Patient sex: M
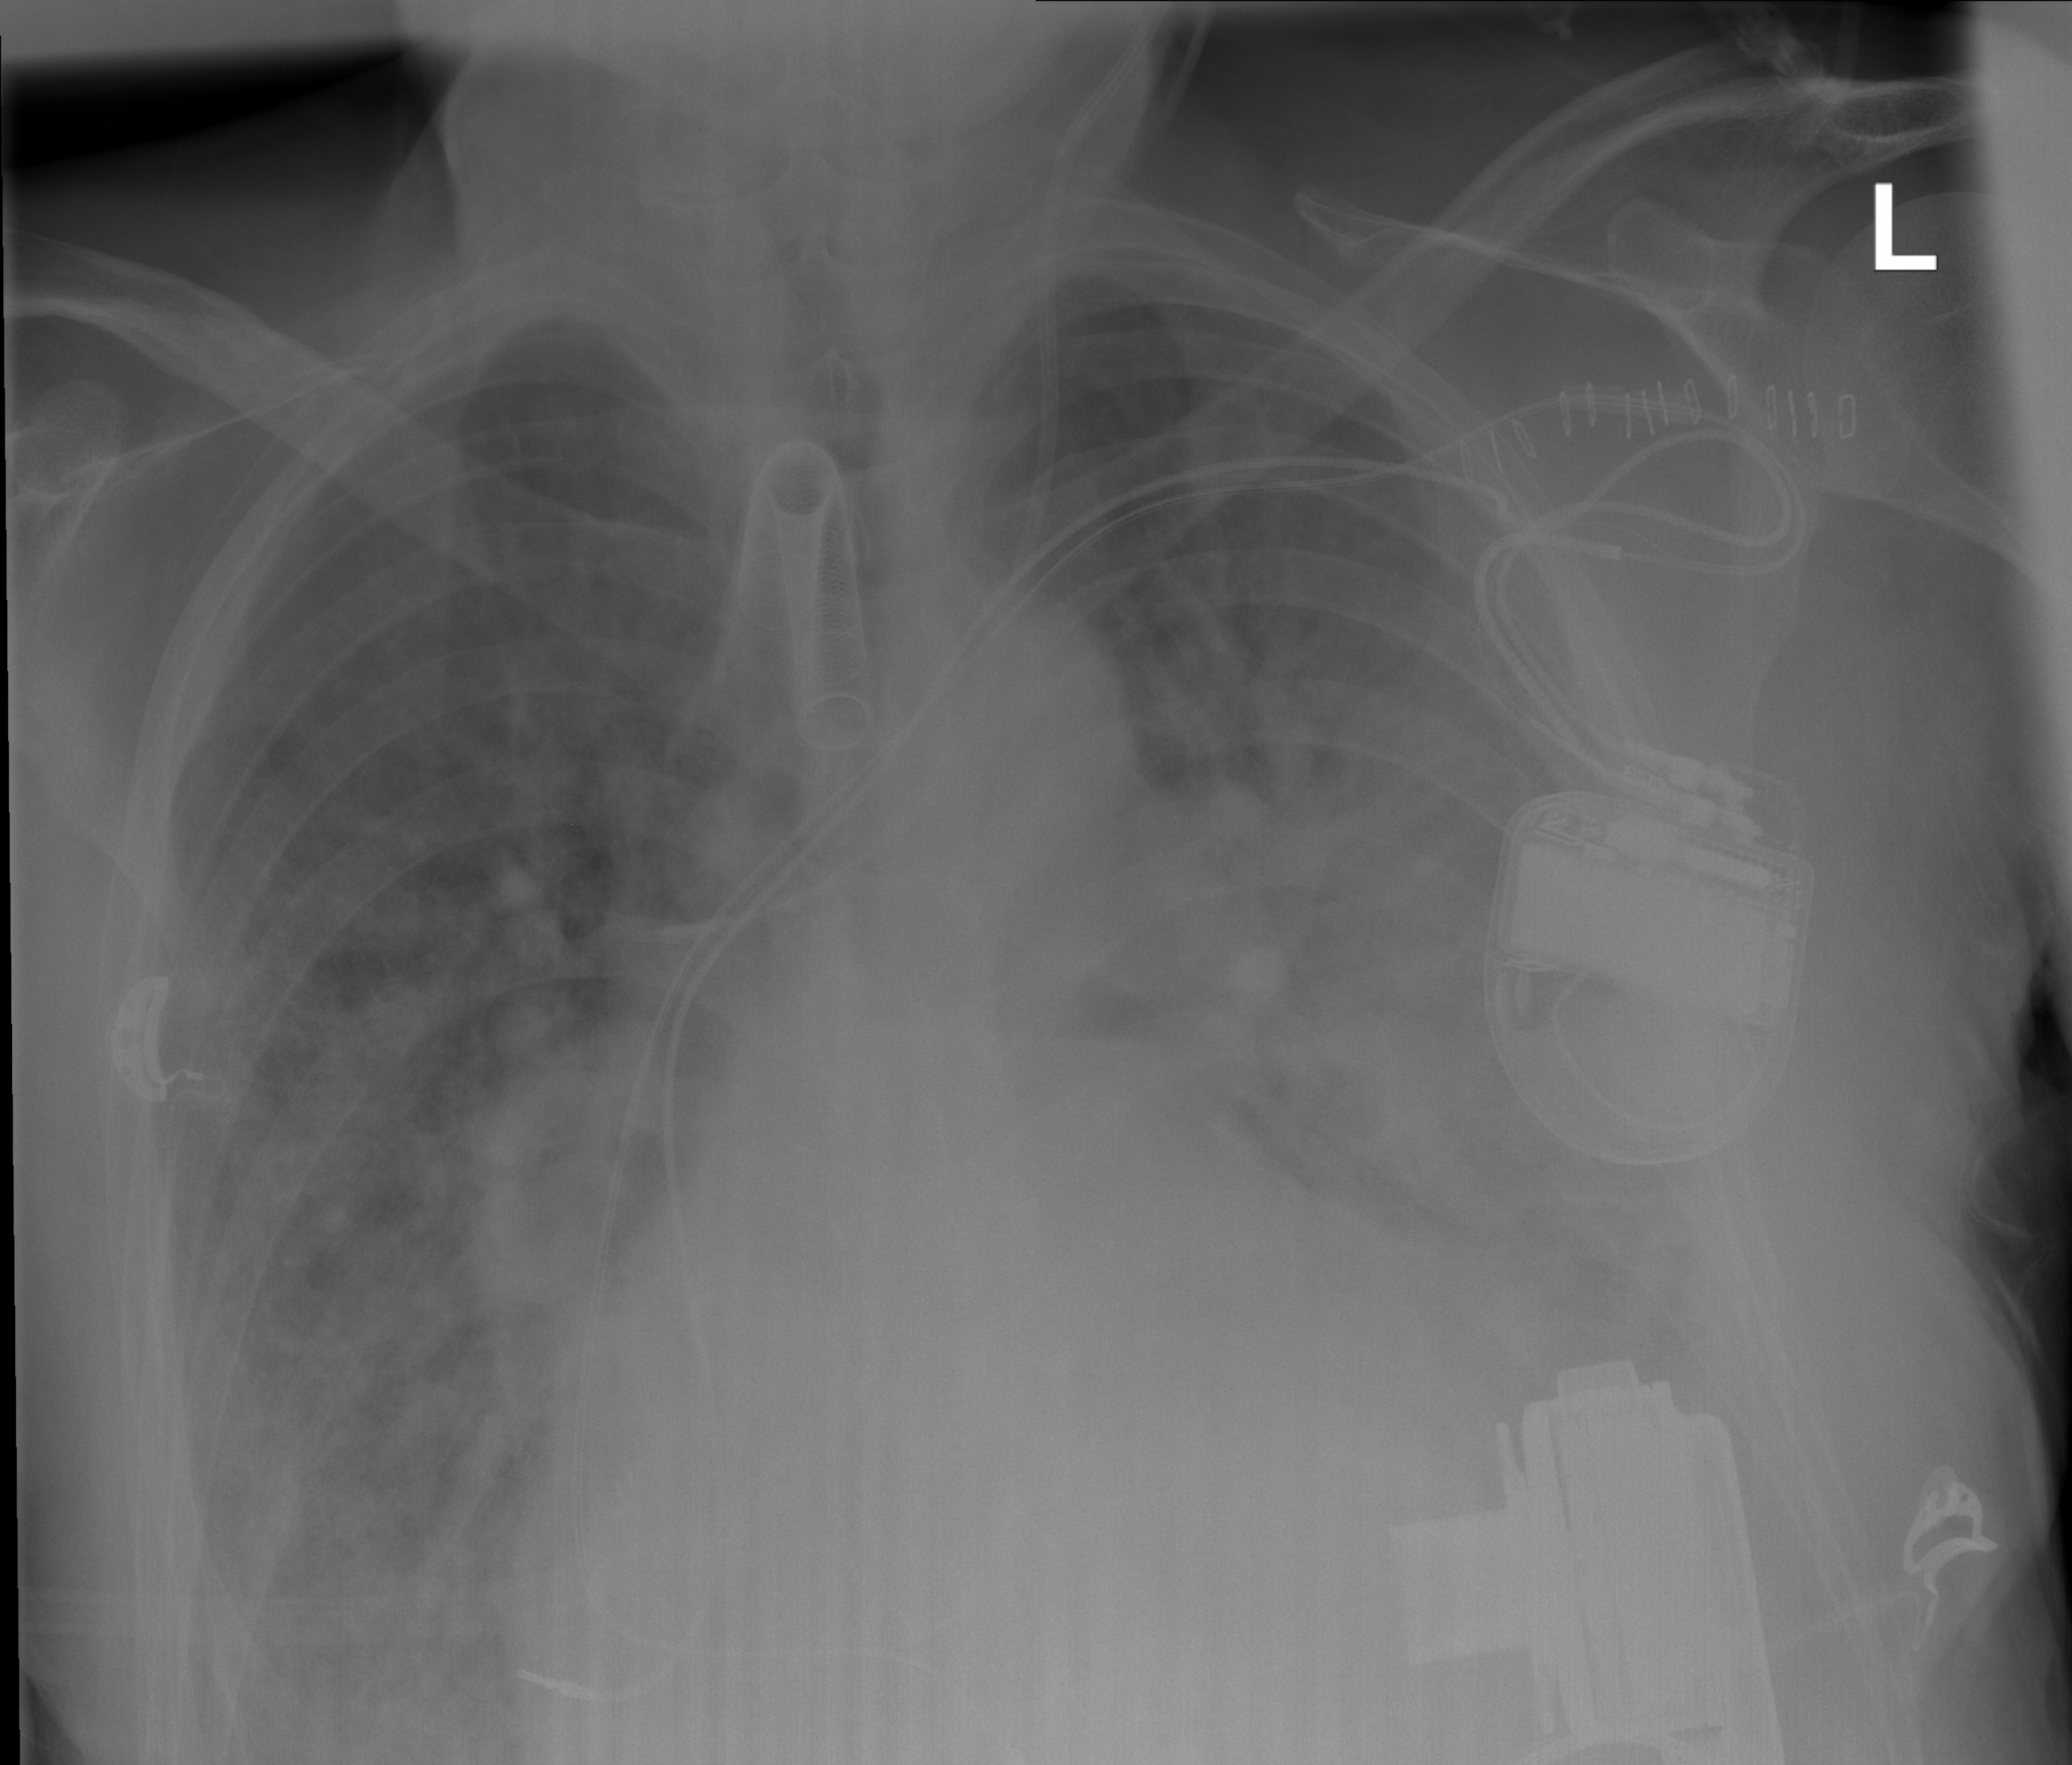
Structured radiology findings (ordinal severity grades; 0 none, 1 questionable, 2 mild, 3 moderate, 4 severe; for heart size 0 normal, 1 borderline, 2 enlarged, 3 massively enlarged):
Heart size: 2
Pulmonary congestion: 3
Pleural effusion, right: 3
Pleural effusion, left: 3
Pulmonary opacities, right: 3
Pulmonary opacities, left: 3
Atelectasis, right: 3
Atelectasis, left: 3